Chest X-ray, AP view. Patient: 43 years old, sex M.
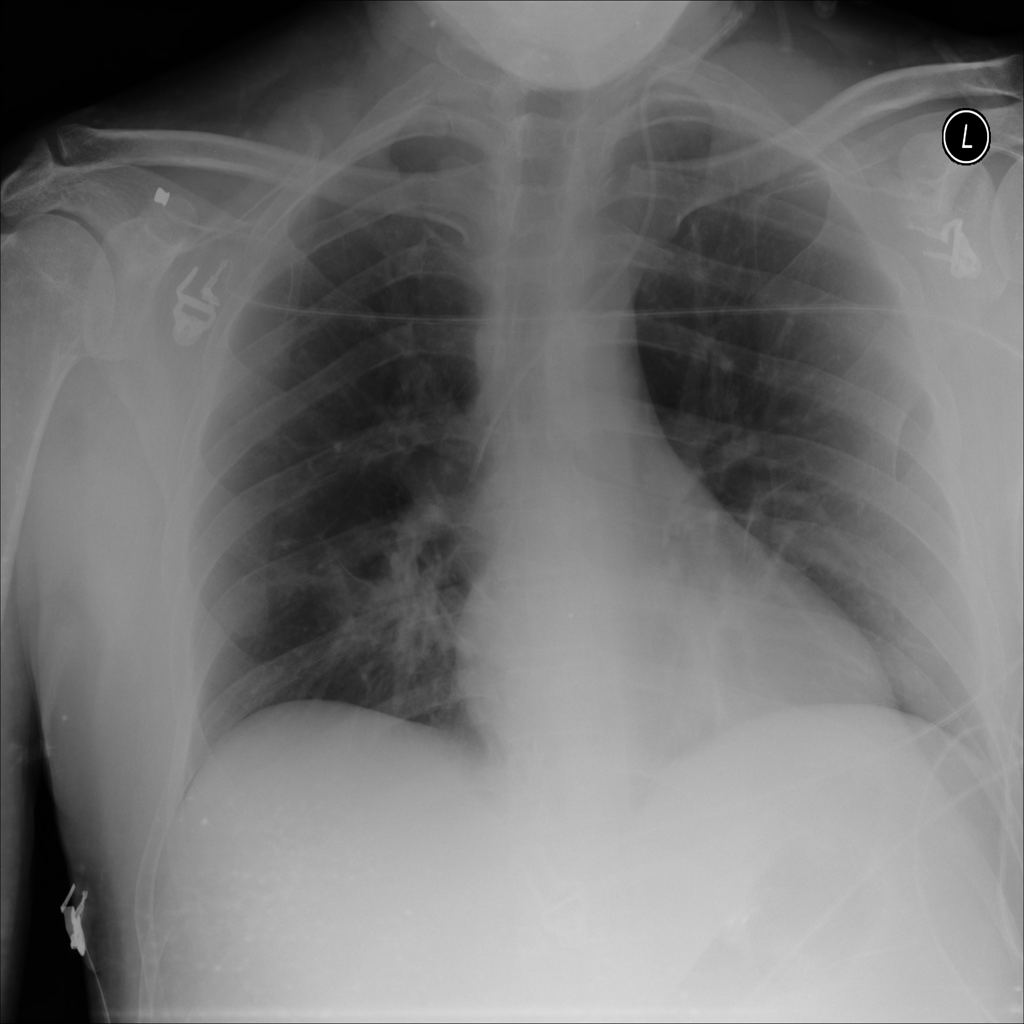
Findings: Consolidation, Infiltration